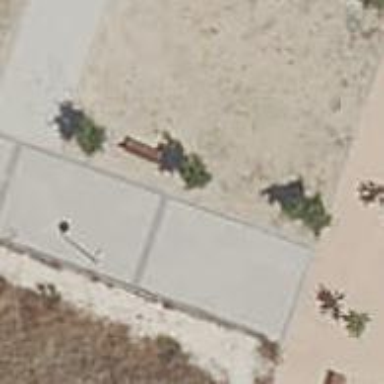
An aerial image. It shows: Bench.